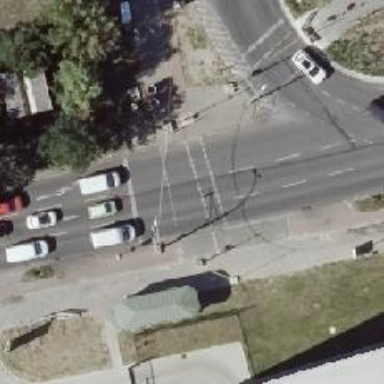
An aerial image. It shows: Road crossing with traffic signals.